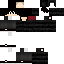
A female skeleton skin with dark skin, wearing blonde helmet dressed in a black robe top and black pants, featuring a closed mouth.